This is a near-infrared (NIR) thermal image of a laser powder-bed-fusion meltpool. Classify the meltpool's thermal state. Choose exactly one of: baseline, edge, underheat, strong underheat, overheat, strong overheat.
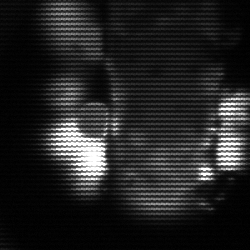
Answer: strong underheat